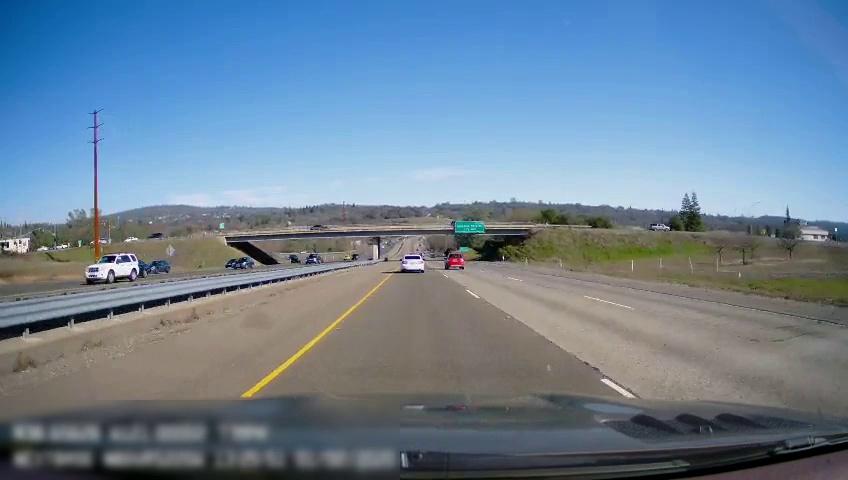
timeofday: Day
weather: Sunny
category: Drivable Space
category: Drivable Space
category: Vehicles | Car
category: Vehicles | Car
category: Vehicles | Car
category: Vehicles | SUV
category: Vehicles | SUV
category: Vehicles | Car
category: Vehicles | SUV
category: Vehicles | SUV
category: Vehicles | SUV
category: Vehicles | SUV
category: Vehicles | Truck
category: Vehicles | Truck
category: Lanes | Current Lane
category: Lanes | Current Lane
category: Lanes | Alternate Lane
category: Traffic | Signs
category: Traffic | Signs